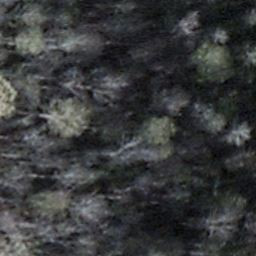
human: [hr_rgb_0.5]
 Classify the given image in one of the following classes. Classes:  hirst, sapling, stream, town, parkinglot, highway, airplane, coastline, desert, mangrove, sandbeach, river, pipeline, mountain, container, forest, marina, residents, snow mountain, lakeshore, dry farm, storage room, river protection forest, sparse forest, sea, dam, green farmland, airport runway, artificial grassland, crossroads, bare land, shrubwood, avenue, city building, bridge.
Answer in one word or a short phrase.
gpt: shrubwood